Question: When running my app in the simulator and analyzing its memory allocations using Instruments, the App runs very slow, it runs at less than 1/30 of its normal speed.
The app uses about 50 MB RAM and has approximately 900,000 life objects (according to Instruments).
Could this be the reason for the slow performance?
When running in the app on the device or in the simulator without using Instruments, it performs well (except the memory issue I am trying to debug).
- - -

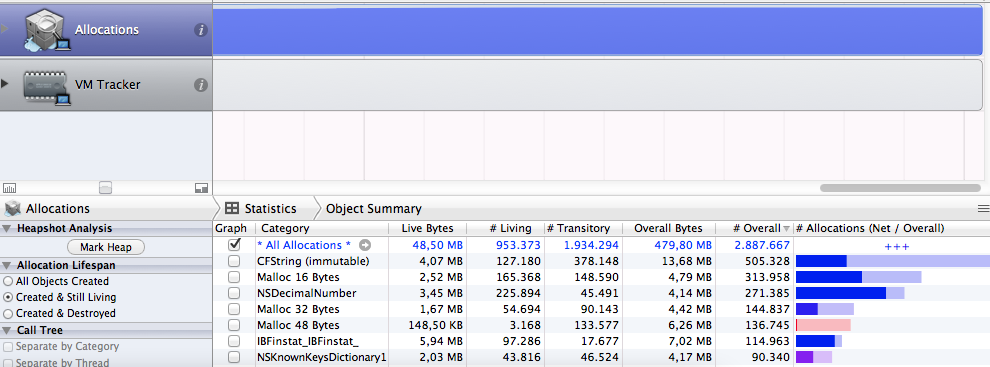
Answer: ## Considering your Analyzer performance issue
In your specific case monitoring the app over a long period of time will not be necessary, as you reach the state of high memory consumption very soon. You could simply stop recording at this point. Then you won't have problems navigating through the different views and statistics to find the cause of the memory issue.
## Analyzing the memory issue
Slowing down is normal. .
You probably should track how the amount of life objects and the memory usage change while you use the app.
It is difficult to decide if a certain amount of life objects at a specific point in time is critical (though 900,000 seems very high).
In general: if life objects and memory usage grow continuously and don't shrink, that is a bad sign.
If you take a look 'Statistics -> Object Summary' (Screenshot), 'Live Bytes' should be a lot smaller than 'Overall Bytes' and the amount of '#Living' objects should be a lot smaller than the amount of '#Transitory' objects.

The second thing you can look at, is the 'Call Tree' view.
It gives you a nice overview of which parts of the application are responsible for reserving large amount of memory:

## Possible solutions
Once you detect the parts of your code that are responsible for reserving the large memory amount you can look for retain-cycles or you could try to use more autorelease pools in that spot.